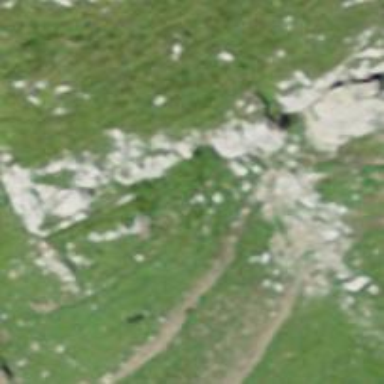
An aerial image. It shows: Natural cliff.